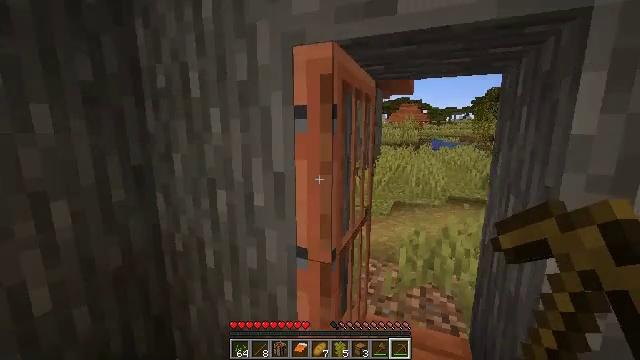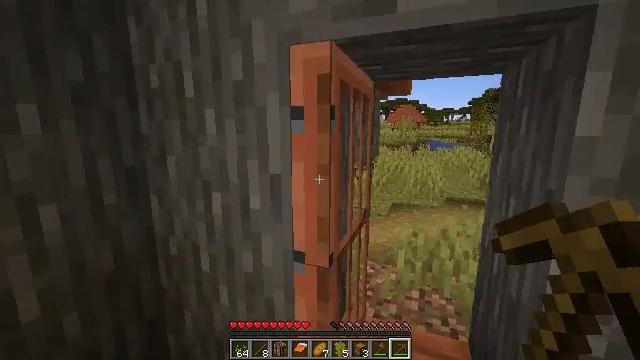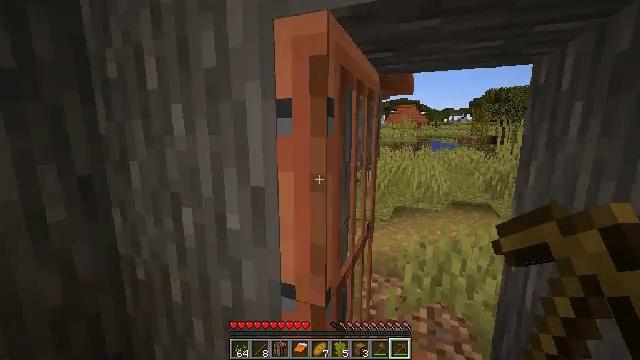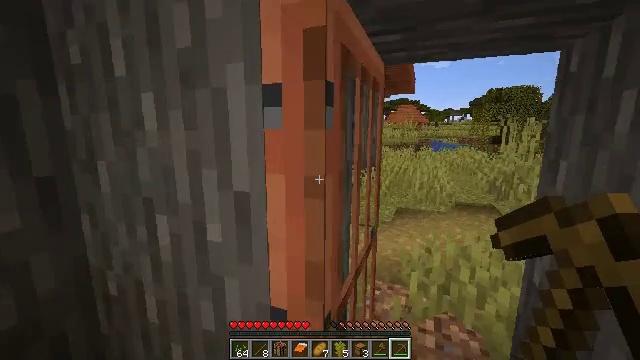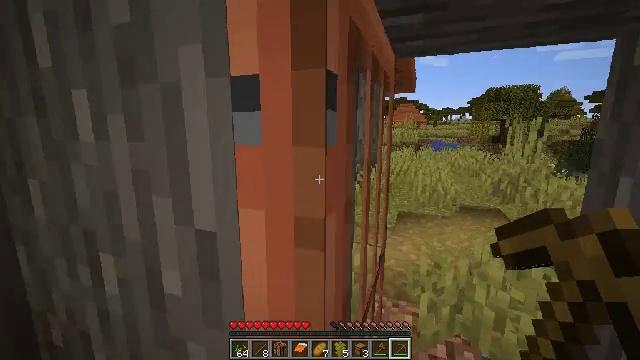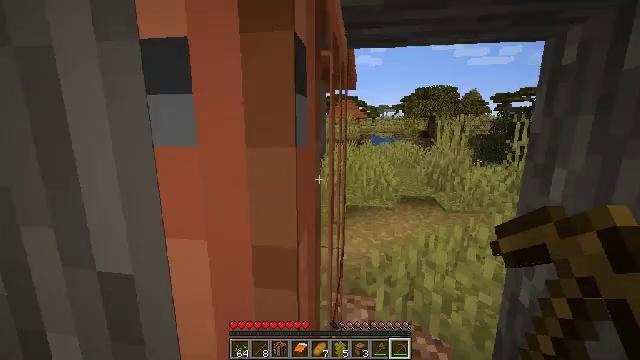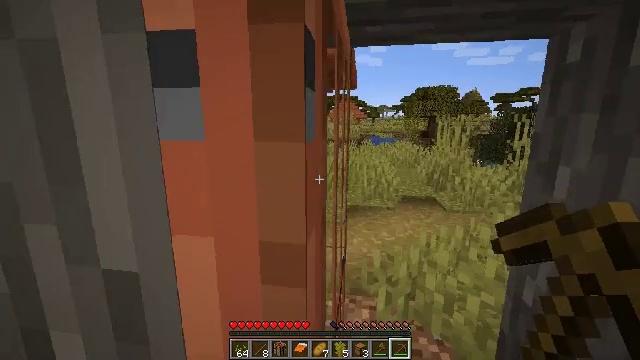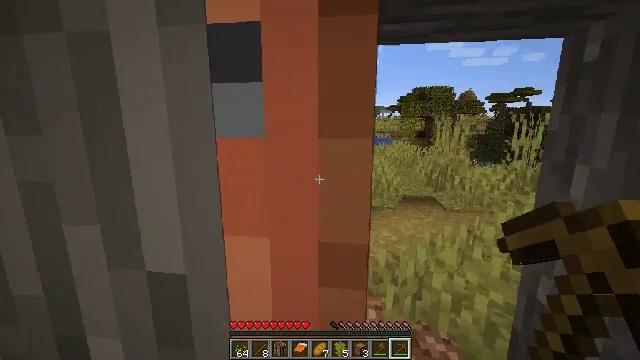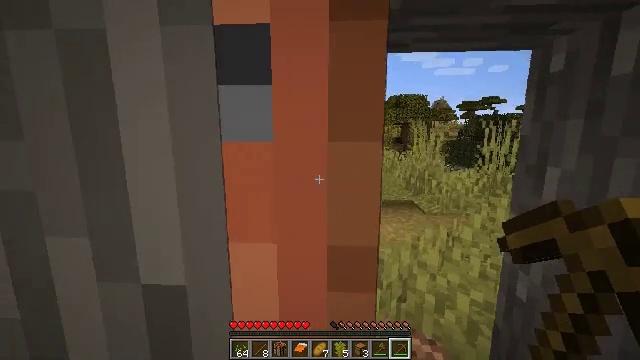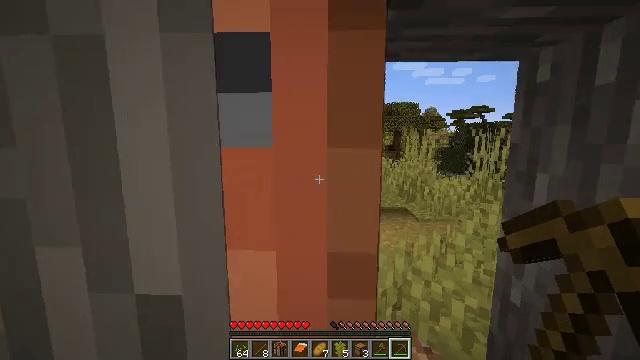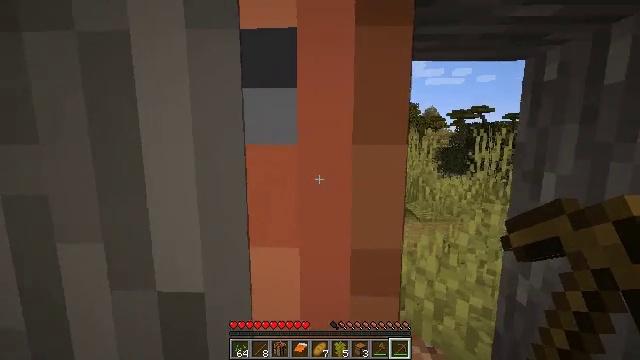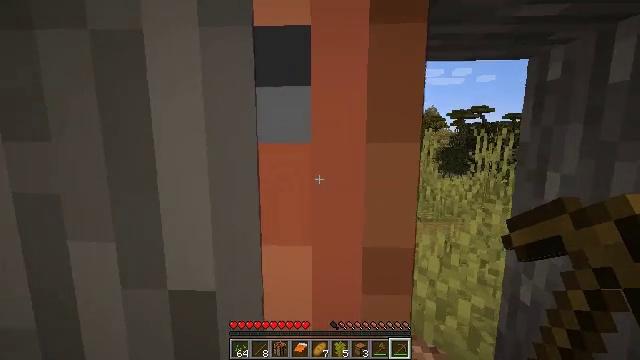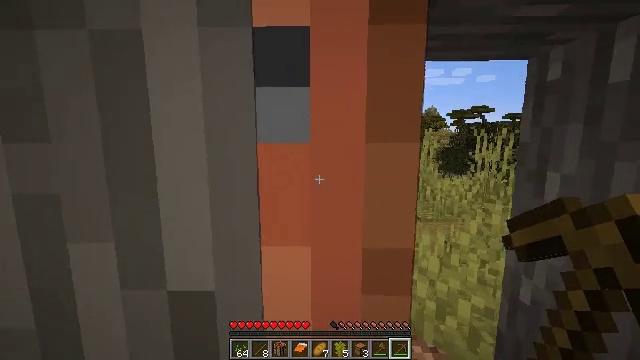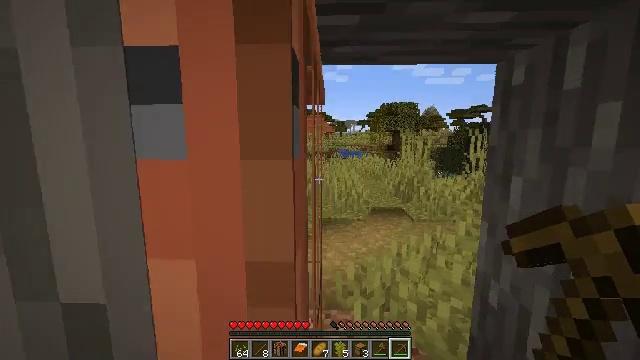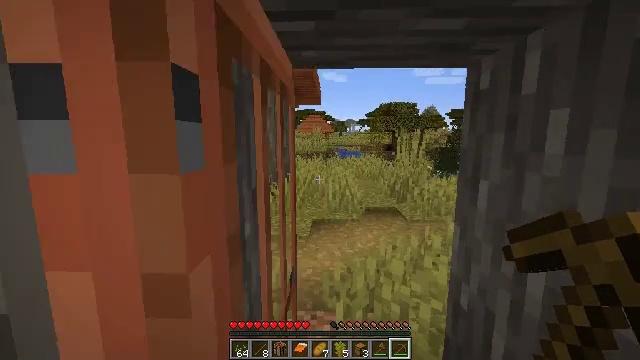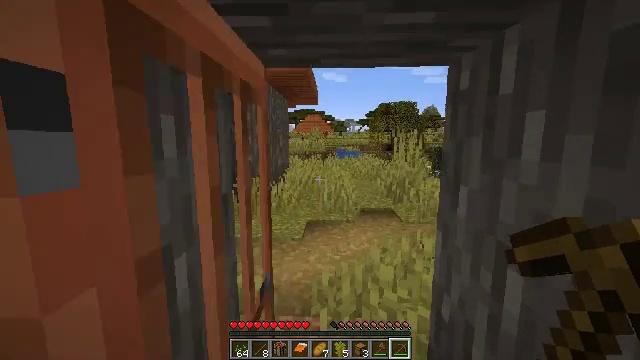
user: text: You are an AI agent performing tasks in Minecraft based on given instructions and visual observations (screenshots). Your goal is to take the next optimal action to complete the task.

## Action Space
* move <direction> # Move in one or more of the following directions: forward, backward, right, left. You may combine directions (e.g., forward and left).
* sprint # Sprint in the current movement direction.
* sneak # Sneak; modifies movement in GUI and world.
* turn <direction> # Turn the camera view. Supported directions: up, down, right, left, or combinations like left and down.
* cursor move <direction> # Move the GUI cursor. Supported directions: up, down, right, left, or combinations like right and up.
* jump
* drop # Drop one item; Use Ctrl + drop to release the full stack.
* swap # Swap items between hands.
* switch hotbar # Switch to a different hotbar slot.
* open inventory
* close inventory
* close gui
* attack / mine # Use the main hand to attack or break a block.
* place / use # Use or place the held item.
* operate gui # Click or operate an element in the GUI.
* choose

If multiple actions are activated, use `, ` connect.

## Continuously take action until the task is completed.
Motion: motion action
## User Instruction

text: Break the hay block to collect it.
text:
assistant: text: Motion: move forward
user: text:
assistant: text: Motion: move forward
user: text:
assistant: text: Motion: move forward
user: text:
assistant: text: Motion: move forward
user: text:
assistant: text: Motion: move forward, turn right
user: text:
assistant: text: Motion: move forward
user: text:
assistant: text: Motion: move forward
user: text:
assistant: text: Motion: move forward, turn right and up
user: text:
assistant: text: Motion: move forward, turn right and up
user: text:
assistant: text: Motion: move forward
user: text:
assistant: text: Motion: move forward
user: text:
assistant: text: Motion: move forward and move right
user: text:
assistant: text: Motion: move forward and move right
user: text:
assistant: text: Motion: move forward and move right
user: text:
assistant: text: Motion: move forward and move right
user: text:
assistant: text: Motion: move forward and move right
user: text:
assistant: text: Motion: move forward
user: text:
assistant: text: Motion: move forward, turn right and up
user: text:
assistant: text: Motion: move forward, turn right and up
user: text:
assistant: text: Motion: move forward
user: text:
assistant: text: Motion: no_op
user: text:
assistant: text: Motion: move forward, turn right and up
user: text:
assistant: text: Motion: move forward, turn right
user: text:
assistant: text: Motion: turn right and down
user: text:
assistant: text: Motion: turn right and down
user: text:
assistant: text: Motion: move forward, turn right and down
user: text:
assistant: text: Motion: move forward, turn right and down
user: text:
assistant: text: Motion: move forward, turn right
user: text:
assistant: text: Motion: move forward
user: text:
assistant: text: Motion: move forward